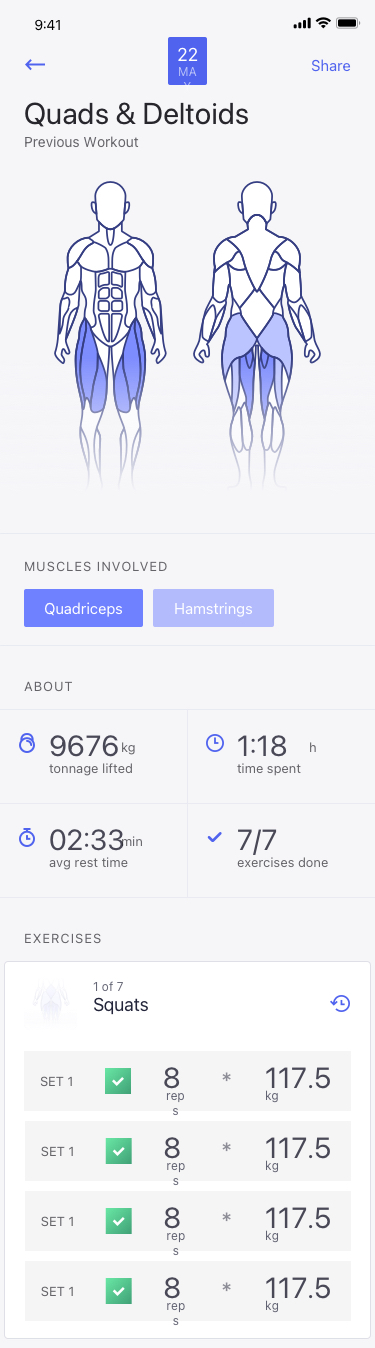
Text in this UI design:
EXERCISES
ABOUT
MUSCLES INVOLVED
MAY
22
Previous Workout